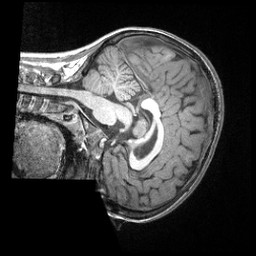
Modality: T1w
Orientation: sagittal
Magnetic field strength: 3 T